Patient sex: M
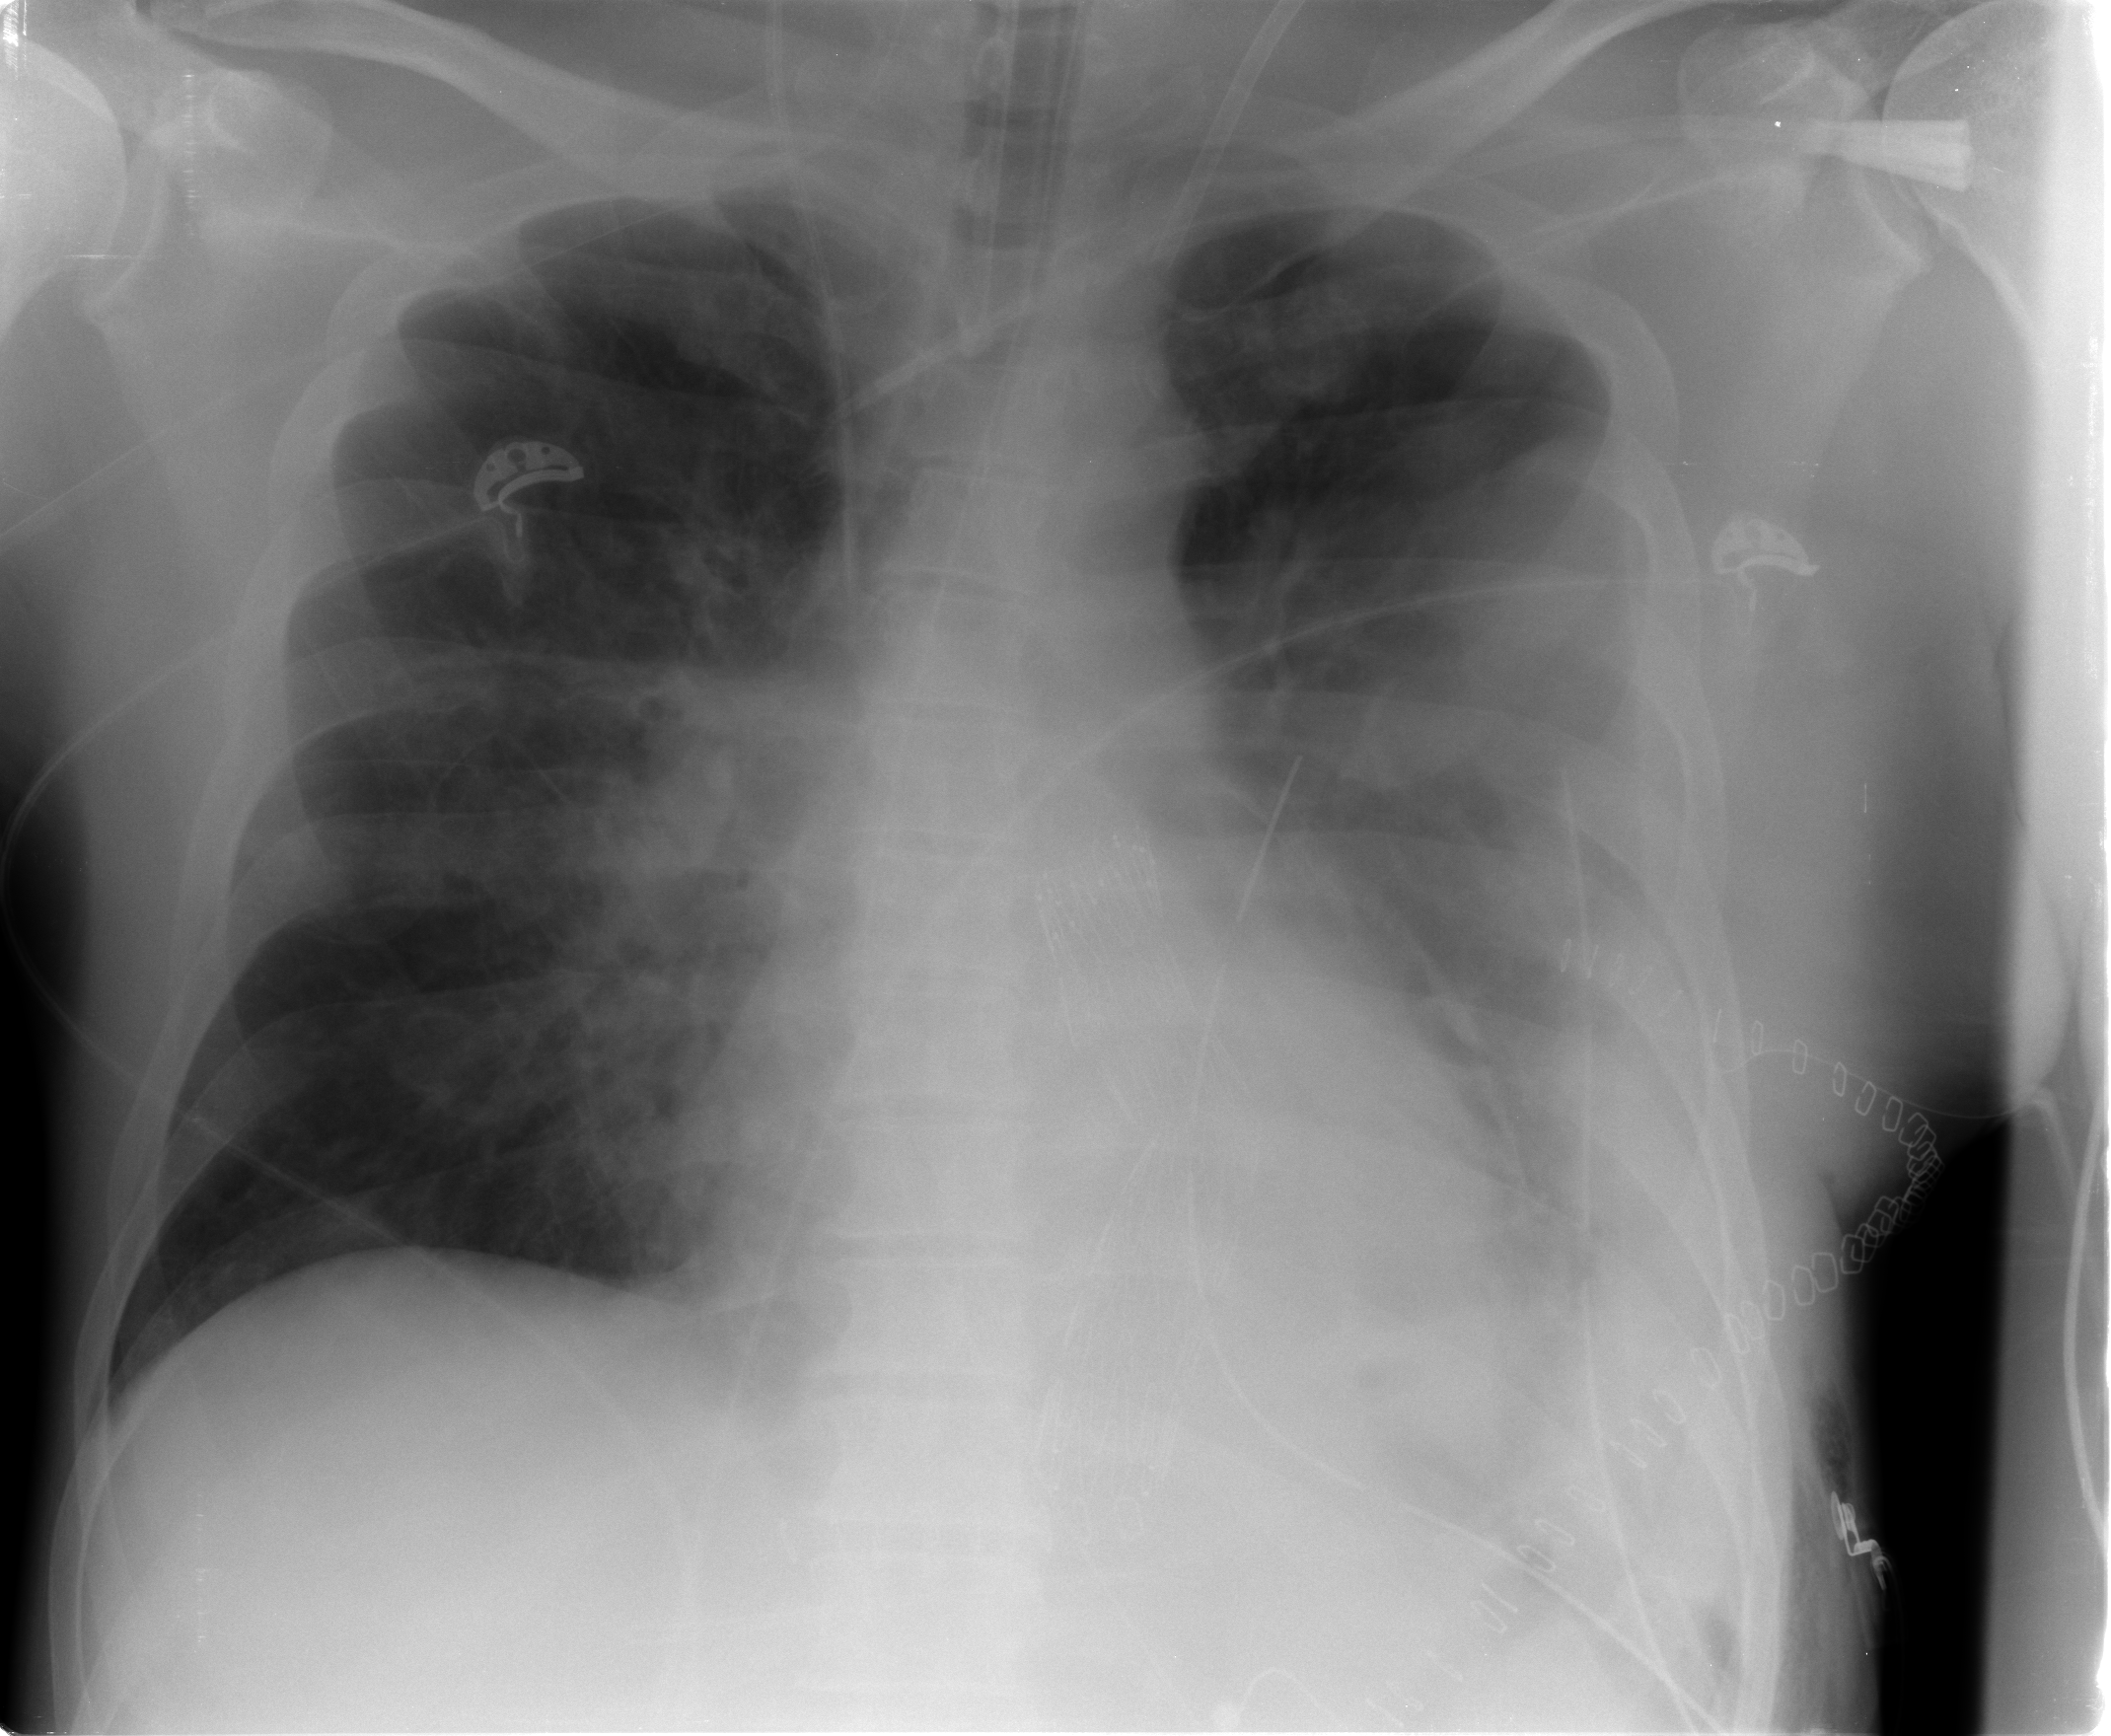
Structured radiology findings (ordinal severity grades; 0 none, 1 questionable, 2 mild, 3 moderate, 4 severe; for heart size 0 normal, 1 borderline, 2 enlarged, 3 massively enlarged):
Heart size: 0
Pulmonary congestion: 0
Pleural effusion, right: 0
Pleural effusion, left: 3
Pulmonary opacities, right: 0
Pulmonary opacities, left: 1
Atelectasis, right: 2
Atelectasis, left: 3